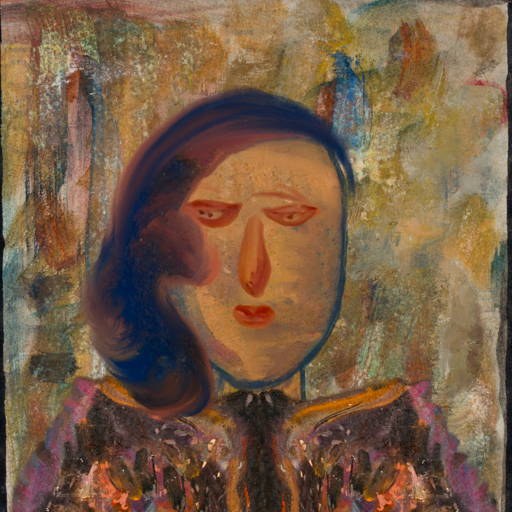
Background: Pipe, Head And Neck Front: In_The_Sun, Face Front: Pious_Lady, Bust: Gypsy_Queen, Hair Front: Mother_And_Son_Son, Head Accessory: Blank, Second Necklace: Blank, Necklace: Blank, Baby: Blank